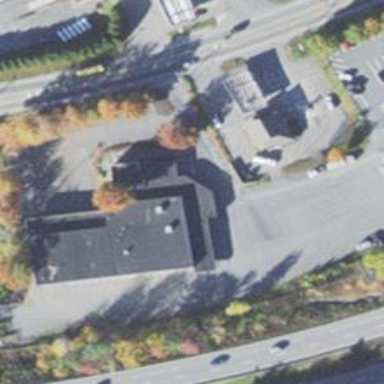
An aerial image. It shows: Commercial building.